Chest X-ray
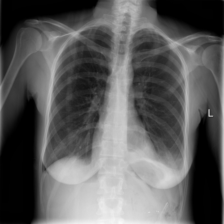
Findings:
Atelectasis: negative
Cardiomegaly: negative
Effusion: negative
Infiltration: negative
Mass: negative
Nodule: negative
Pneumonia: negative
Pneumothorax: negative
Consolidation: negative
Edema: negative
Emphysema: negative
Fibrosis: negative
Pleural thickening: negative
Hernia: negative